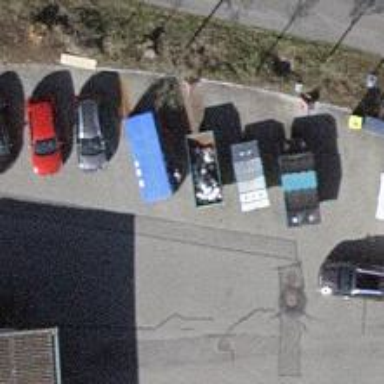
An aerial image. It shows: Recycling facility for scrap metal.